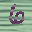
Label: 6